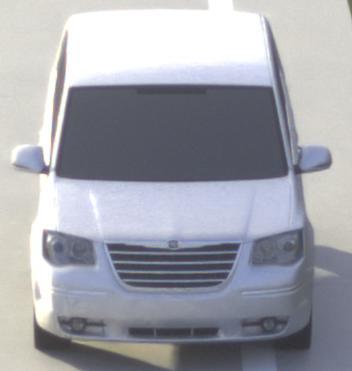
Make: Chrysler
Model: Grand Voyager 3.8
Detailed model: Grand Voyager
Model produced from: 2008/03
Model produced until: 2010/12
Doors: 5
Color: white
Road condition: dry road
Daytime: morning or afternoon
Contrast: medium contrast